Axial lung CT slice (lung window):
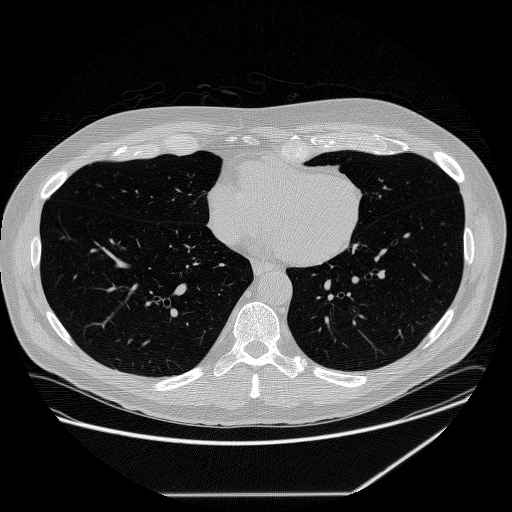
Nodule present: no